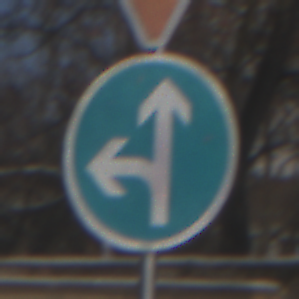
Verkehrszeichen: VorgeschriebeneFahrtrichtungGeradeausOderLinks
Zusatzzeichen oben: VorfahrtGewaehren
Umgebung: Outdoor, Special
Tageszeit: MorningAfternoon
Wetter: Clear
Licht: Natural
Jahreszeit: Winter
Kontrast: HighContrast